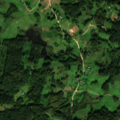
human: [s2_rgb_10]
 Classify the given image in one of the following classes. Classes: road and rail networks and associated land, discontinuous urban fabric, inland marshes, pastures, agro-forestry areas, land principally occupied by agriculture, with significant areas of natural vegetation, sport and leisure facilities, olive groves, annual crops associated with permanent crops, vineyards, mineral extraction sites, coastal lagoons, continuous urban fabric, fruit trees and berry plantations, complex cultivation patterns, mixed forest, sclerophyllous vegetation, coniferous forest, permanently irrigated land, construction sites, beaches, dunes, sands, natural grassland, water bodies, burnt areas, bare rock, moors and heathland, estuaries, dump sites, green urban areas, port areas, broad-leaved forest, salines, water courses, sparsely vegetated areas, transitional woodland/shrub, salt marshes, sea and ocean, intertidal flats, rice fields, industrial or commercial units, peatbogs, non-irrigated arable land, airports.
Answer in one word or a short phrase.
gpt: complex cultivation patterns, land principally occupied by agriculture, with significant areas of natural vegetation, broad-leaved forest, mixed forest